Question: I have been trying to implement an algorithm to detect cycles (probably how many of them) in a 'directed and undirected graph'. That is the code should apply for both directed and undirected graphs.
Using 'DFS or topological sort' is mostly recommended in various posts. But largely, everything is addressed for undirected graph.
<URL> describes one approach for cycle detection. To my understanding this works for directed graphs.
<URL> has the code for cycle detection in undirected graphs. but I fail to understand how it ignores the back edge. That is it must ignore any cycles with two nodes, say D to C and C to D.
which means it must remember it parent as the DFS recurses. But the code does not seem take care of that.
Any suggestions welcome..

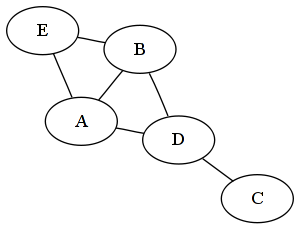
Answer: First, some important aspects:
- detecting cycles is usually easier than counting them (since you can have cycles inside another cycle)
- indeed, for directed and undirected graphs the algorithms can be very different (usually, a much more efficient one for the undirected case).
Second, my 2 cents for a general purpose algorithm (cycle counting for directed graph) would be a slightly modified <URL>:
'''
for (int k = 0; k < n; k++) {
for (int i = 0; i < n; i++) {
for (int j = 0; j < n; j++) {
A[i][j] += A[i][k] * A[k][j];
}
}
}
'''
The above snippet assumes that A is the adjacency matrix of your graph and n is the number of nodes. Complexity is O(n^3) obviously.
It will modify the adjacency matrix to contain in each position (i,j) starting from i and ending with j. In other words, if you are interested in the number of cycles that start with node x, just read A[x][x] (the corresponding number of the main diagonal of the matrix).
The only problem that remains here is if you are interested in a global cycle count. Since I don't have a proof of correctness for the solution I have in mind (and don't have the time to verify it), I won't post any details (sorry).
---
: For cycle detection (only), there are quicker options available:
- in an undirected graph (easiest case), try looking into the Union find problem (<URL>.